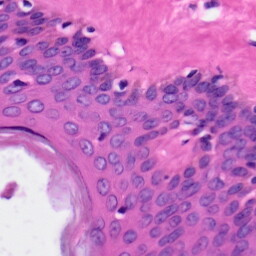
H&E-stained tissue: Skin